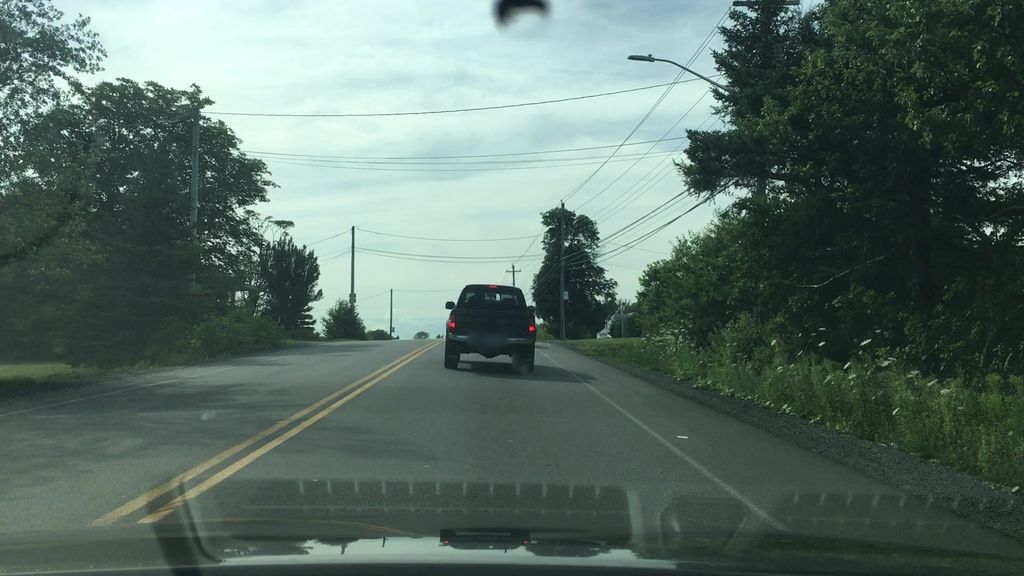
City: halifax